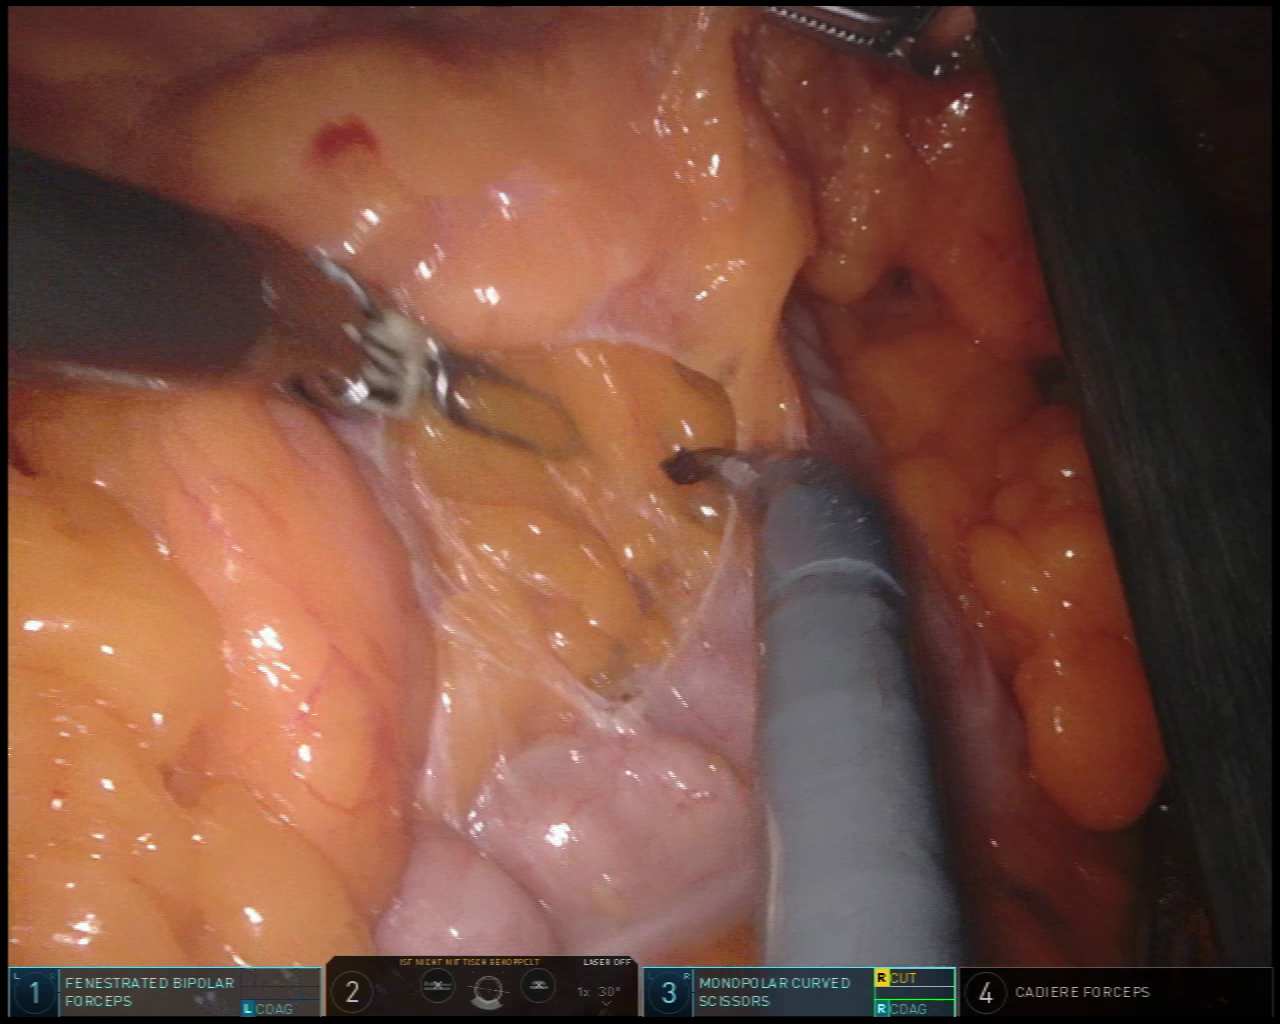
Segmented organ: colon
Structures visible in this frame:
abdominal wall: no
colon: yes
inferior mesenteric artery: no
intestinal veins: no
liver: no
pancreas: no
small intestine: no
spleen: no
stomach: no
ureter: no
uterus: no
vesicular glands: no